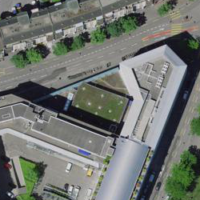
EUNIS habitat code: 54
Species observed at this site:
Papaver somniferum